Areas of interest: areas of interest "Mamba International Basketball Tiger Hero Training Center"
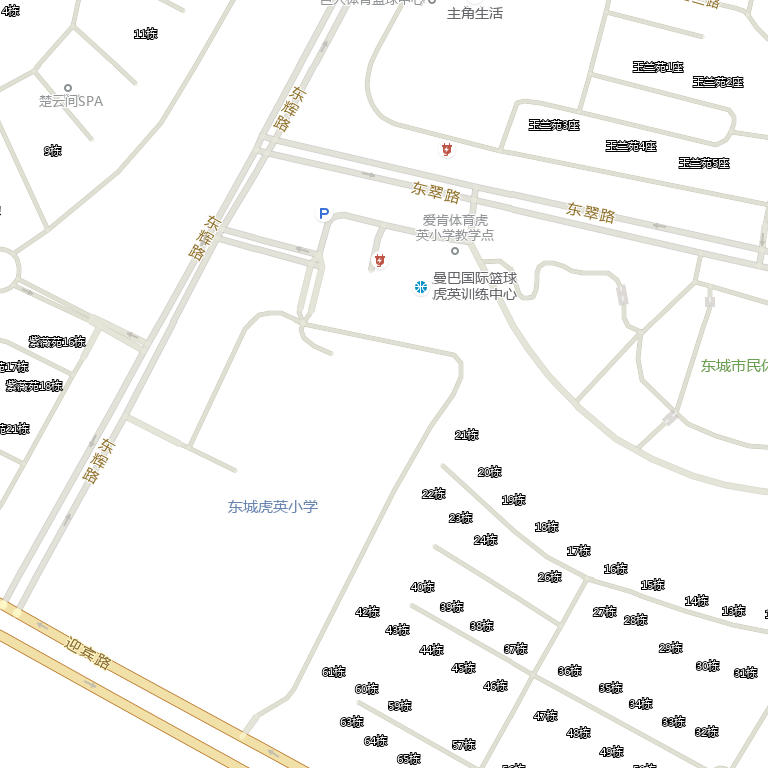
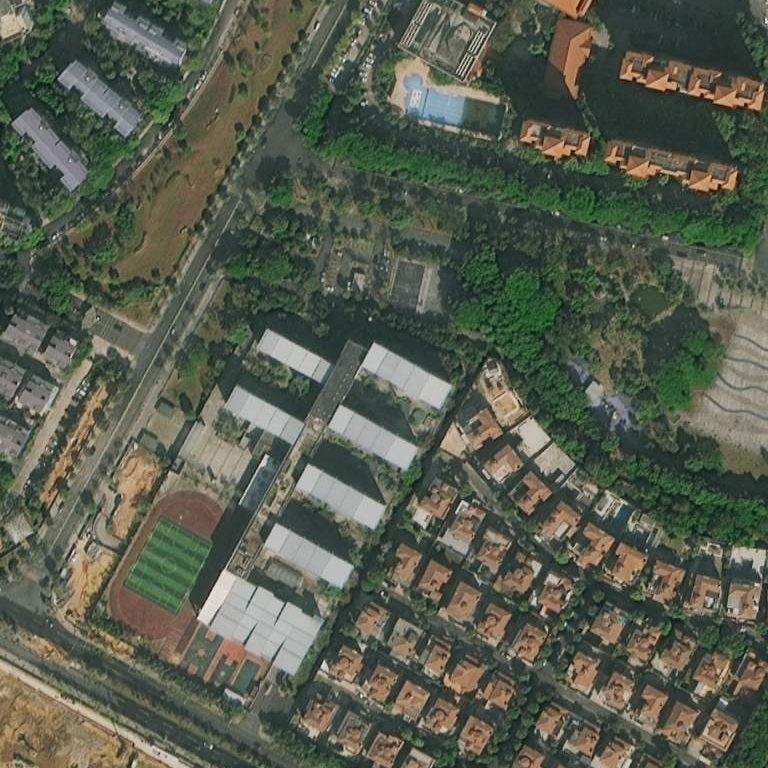